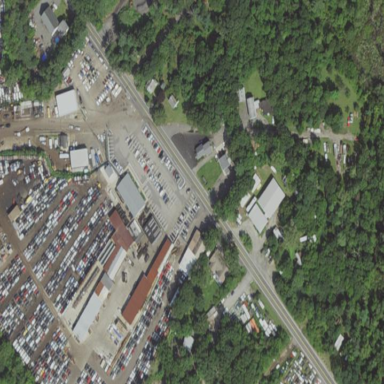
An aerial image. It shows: Scrap yard located in industrial area.